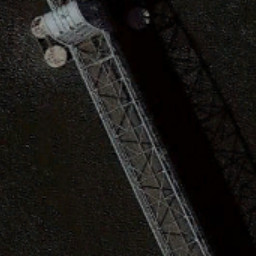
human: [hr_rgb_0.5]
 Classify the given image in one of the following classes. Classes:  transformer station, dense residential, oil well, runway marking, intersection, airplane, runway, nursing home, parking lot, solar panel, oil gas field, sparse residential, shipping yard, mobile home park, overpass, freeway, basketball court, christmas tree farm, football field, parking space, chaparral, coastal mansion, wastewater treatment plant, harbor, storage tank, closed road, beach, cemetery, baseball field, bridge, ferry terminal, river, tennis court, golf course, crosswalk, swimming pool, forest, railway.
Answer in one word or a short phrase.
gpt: bridge